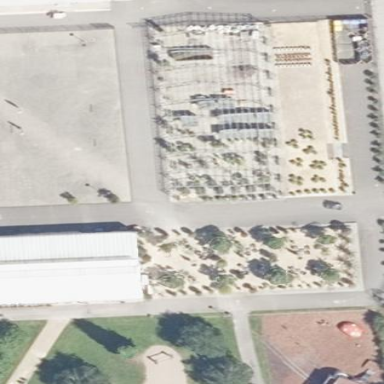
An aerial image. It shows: Greenhouse.